The image is the raw time-domain waveform of a rolling-element bearing's vibration signal. Determine the bearing's health state. Answer with exactly one of: normal, inner_race, outer_race, ball.
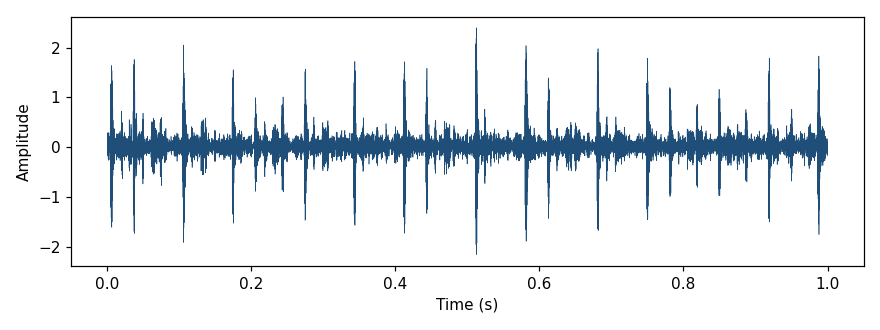
Answer: inner_race